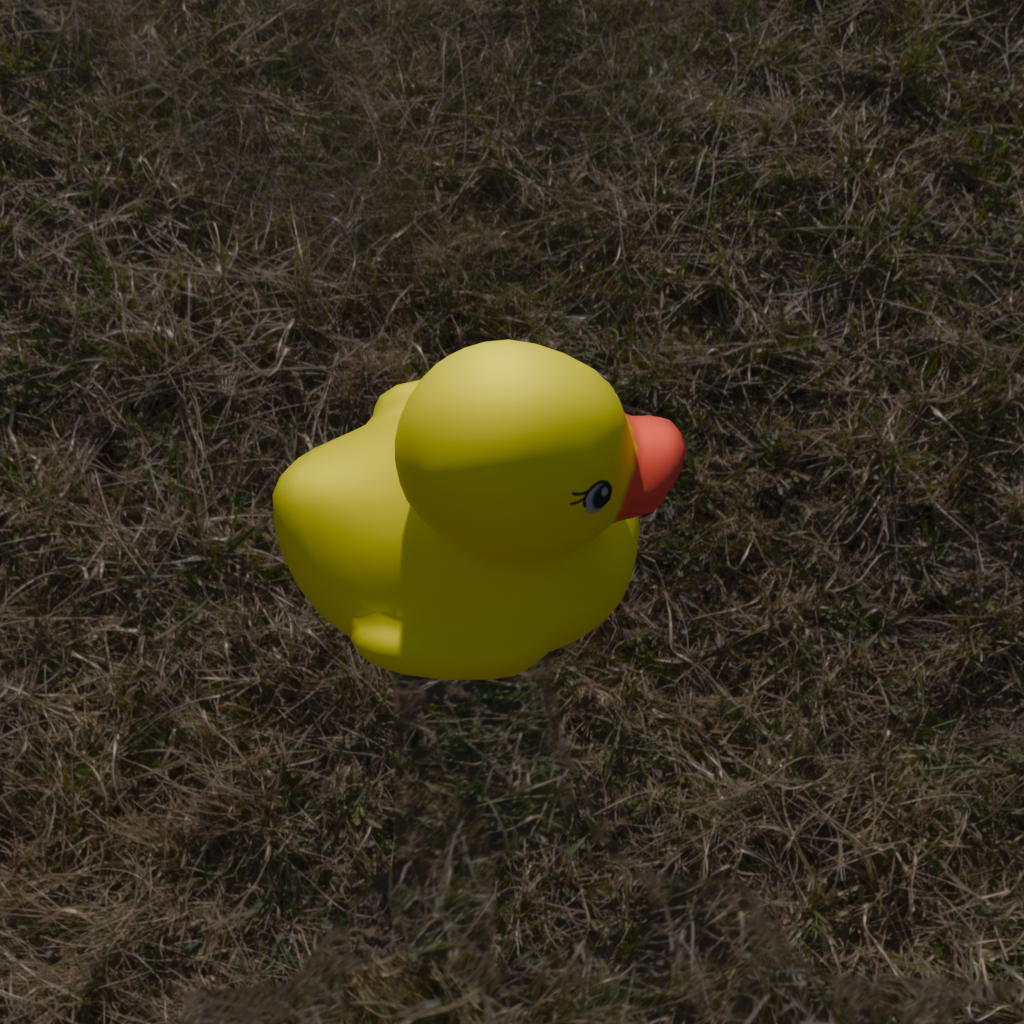
an image of a yellow rubber duck seen from <right_top> in an open field with a bleft sun and scattered clouds in the sky.